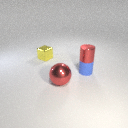
small red metal cylinder above small blue rubber cylinder